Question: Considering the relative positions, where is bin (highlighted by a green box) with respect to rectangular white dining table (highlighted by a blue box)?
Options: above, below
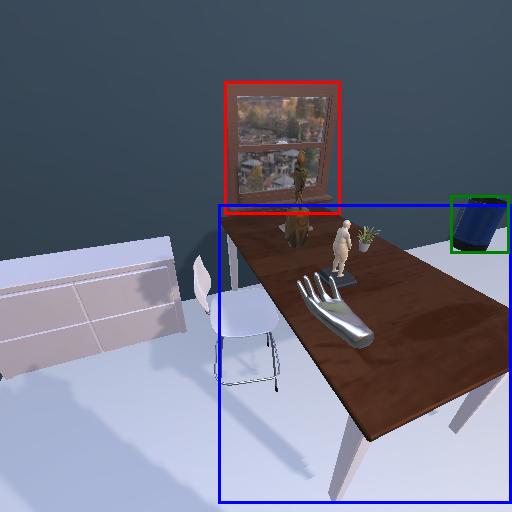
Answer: above